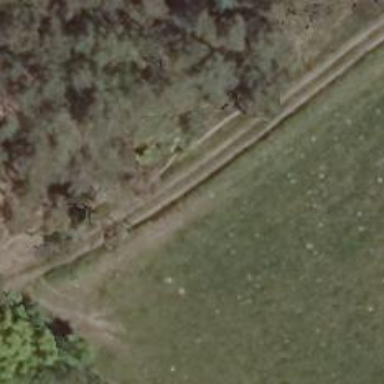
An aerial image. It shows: Track with grade 3 tracktype.